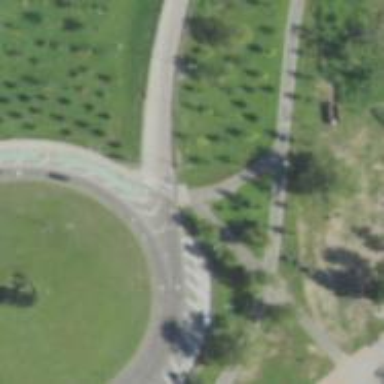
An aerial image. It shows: Secondary road around roundabout.